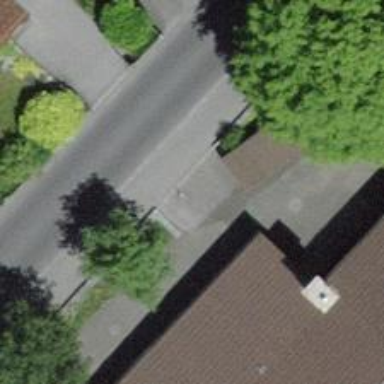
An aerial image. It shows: Bollard barrier.